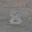
Label: 8